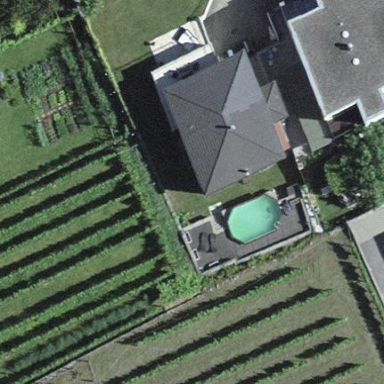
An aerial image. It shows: Simple house.